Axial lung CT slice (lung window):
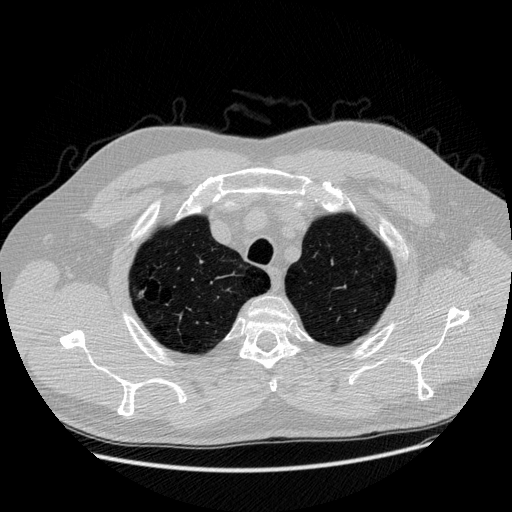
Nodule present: yes
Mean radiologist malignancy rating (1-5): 3